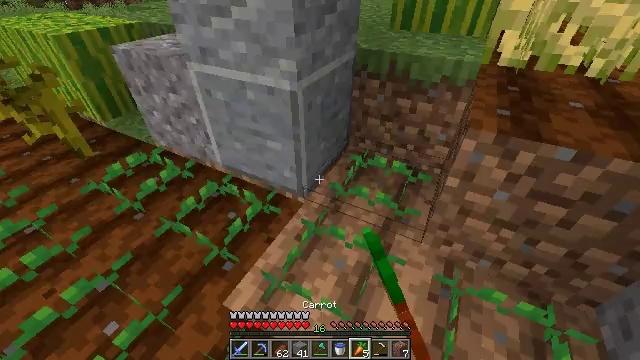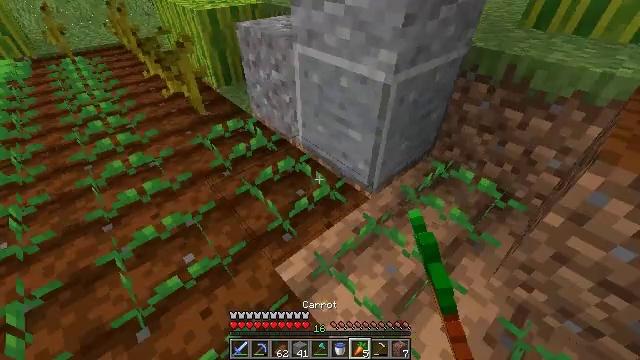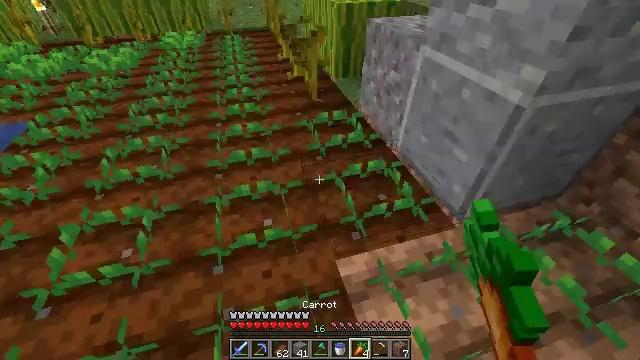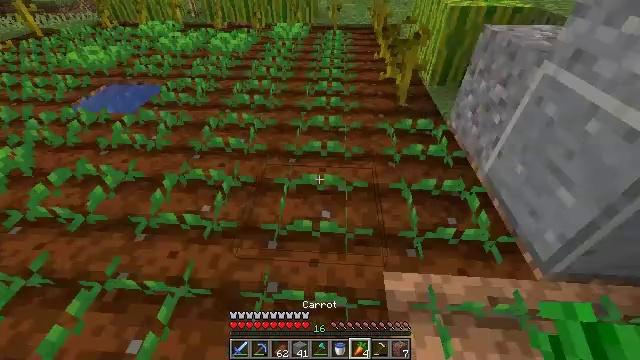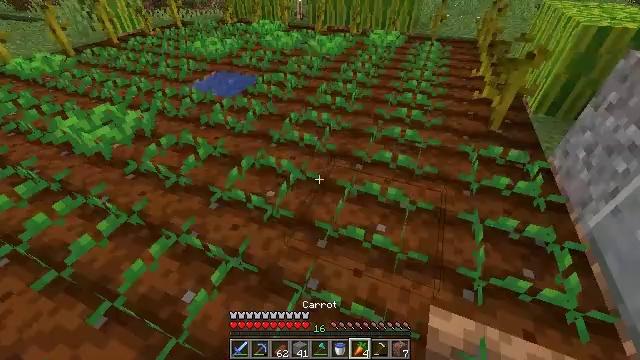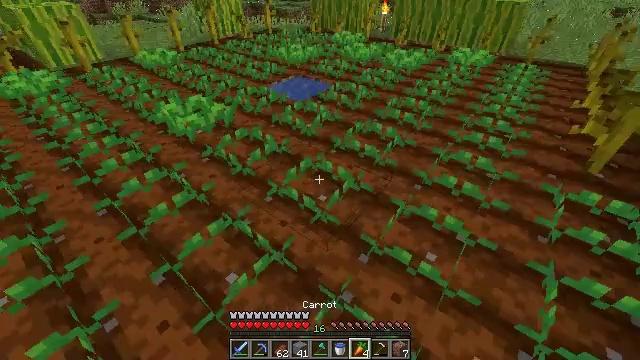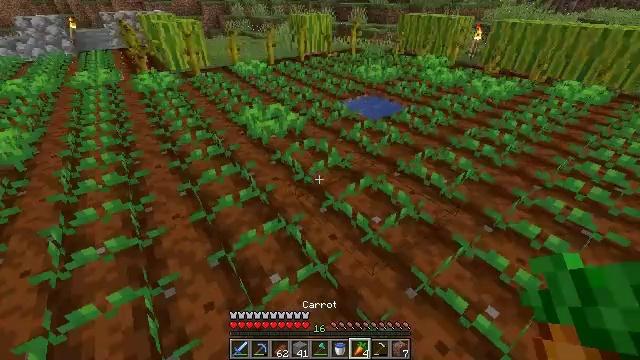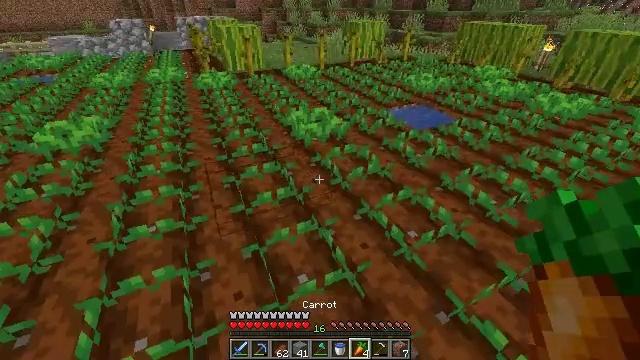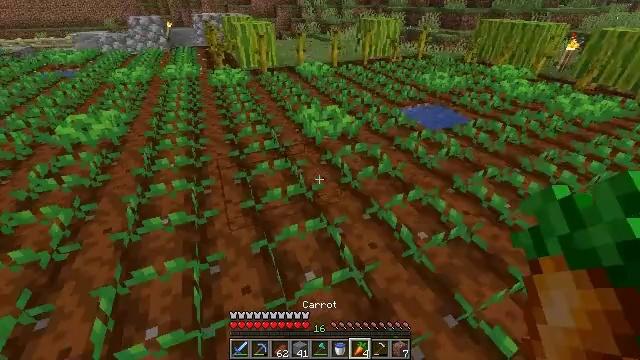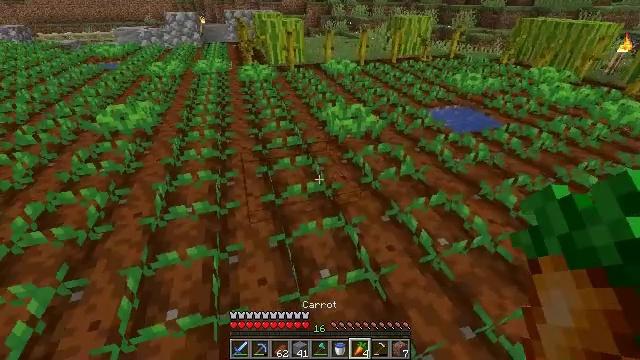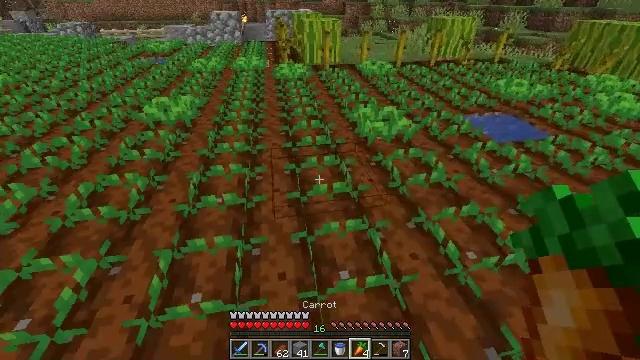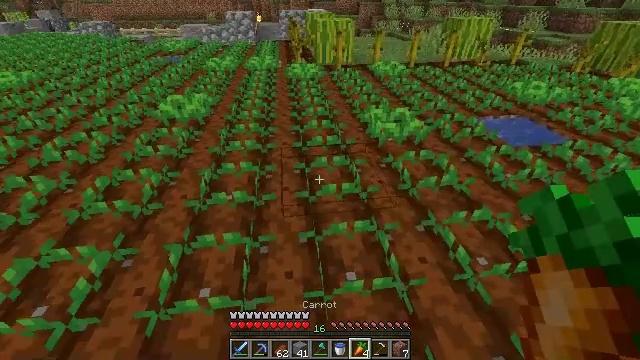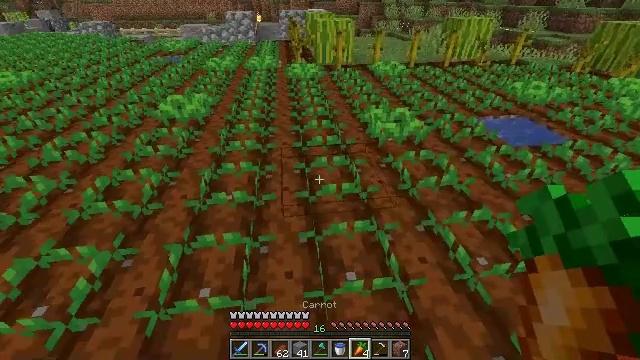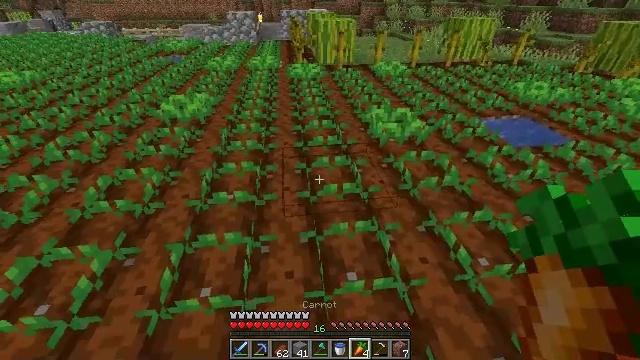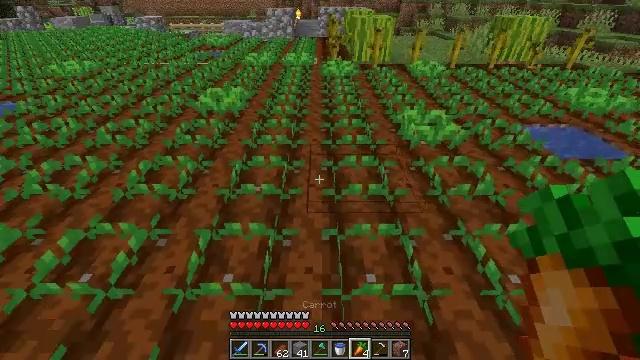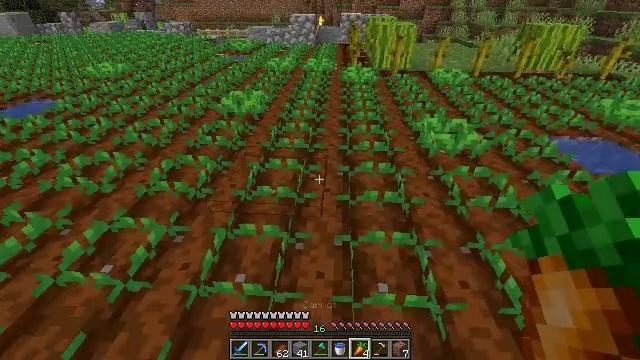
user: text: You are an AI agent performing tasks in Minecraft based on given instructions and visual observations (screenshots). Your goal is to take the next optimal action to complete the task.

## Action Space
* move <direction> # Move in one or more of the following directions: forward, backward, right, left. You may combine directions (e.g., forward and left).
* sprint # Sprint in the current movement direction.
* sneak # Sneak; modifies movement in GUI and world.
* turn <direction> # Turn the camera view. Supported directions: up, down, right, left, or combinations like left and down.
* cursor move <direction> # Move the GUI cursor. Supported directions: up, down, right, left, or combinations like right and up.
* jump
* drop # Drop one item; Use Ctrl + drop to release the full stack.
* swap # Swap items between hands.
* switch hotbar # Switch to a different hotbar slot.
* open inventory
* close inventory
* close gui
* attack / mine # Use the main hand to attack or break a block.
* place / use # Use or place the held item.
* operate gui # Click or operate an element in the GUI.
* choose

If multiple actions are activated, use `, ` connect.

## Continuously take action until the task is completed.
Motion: motion action
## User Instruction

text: Remove a poisonous potato from the inventory.
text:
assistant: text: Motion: turn left and down
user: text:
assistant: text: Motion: turn left
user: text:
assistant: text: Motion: turn left
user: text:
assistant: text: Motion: turn left and up
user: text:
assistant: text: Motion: turn left and up
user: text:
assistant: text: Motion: turn left and up
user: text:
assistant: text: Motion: turn left and up
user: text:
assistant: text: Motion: turn left
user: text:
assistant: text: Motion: turn left
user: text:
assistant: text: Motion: turn left
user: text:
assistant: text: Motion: turn left
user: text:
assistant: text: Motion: no_op
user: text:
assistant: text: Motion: no_op
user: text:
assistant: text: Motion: turn left
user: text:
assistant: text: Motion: turn left and up
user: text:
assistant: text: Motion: move forward, turn right and up
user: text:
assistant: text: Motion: move forward, turn right
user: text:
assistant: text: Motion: move forward, turn right
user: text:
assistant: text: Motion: move forward and move left, turn up
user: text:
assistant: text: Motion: move forward and move left
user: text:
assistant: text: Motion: move forward and move left
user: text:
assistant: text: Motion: move forward and move left
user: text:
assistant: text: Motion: move forward and move left
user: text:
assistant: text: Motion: move forward and move left
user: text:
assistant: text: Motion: move left
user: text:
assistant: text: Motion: turn right and down
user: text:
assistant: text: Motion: no_op
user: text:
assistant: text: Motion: no_op
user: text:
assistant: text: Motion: turn right
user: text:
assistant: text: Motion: turn right